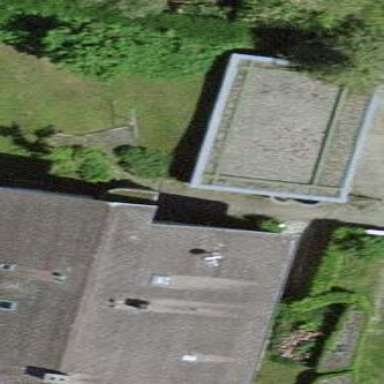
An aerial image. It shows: View of roof of building.